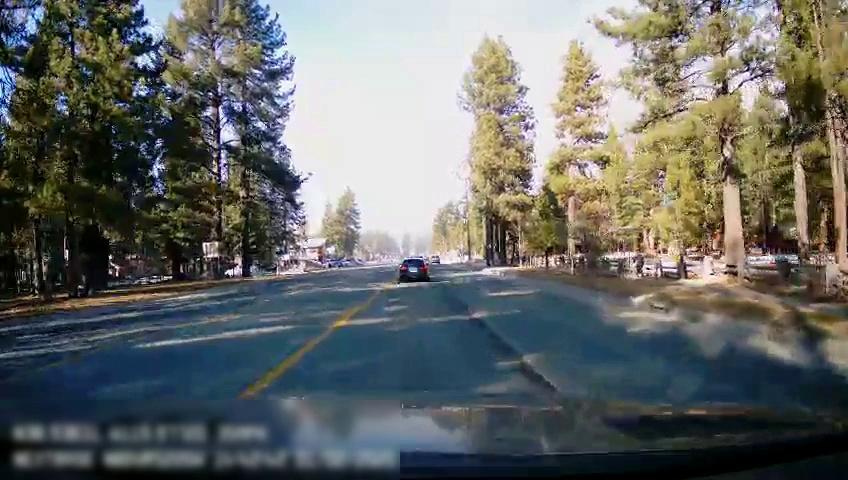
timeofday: Day
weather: Sunny
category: Drivable Space
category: Vehicles | Car
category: Lanes | Opposite Lane
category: Lanes | Current Lane
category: Lanes | Current Lane